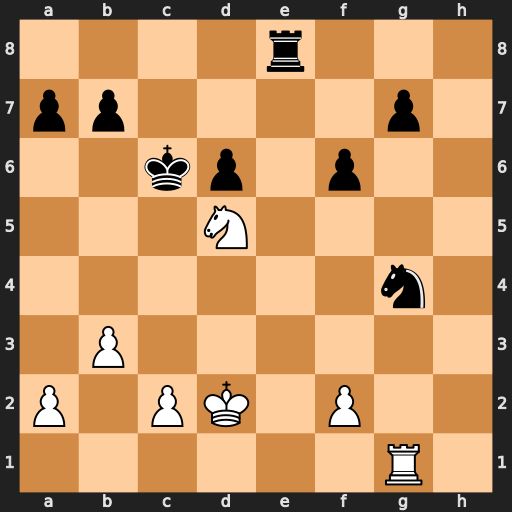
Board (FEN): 4r3/pp4p1/2kp1p2/3N4/6n1/1P6/P1PK1P2/6R1
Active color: w
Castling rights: -
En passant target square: -
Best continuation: Nb4+ Kd7 Rxg4